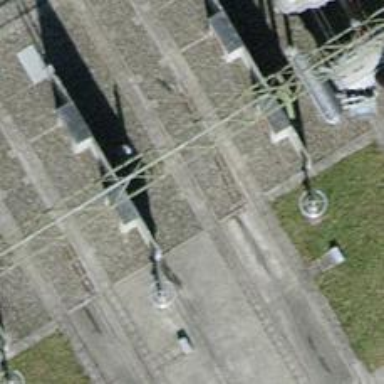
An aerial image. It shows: Insulator used in power systems.